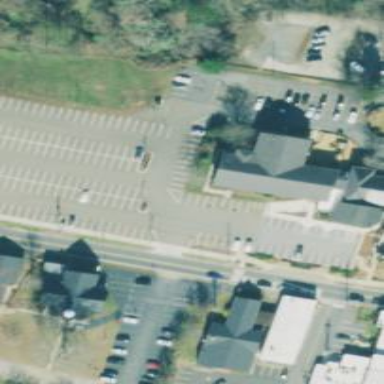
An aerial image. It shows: Former Baptist church now serving as town hall. Known as the Woodstock Community Church.